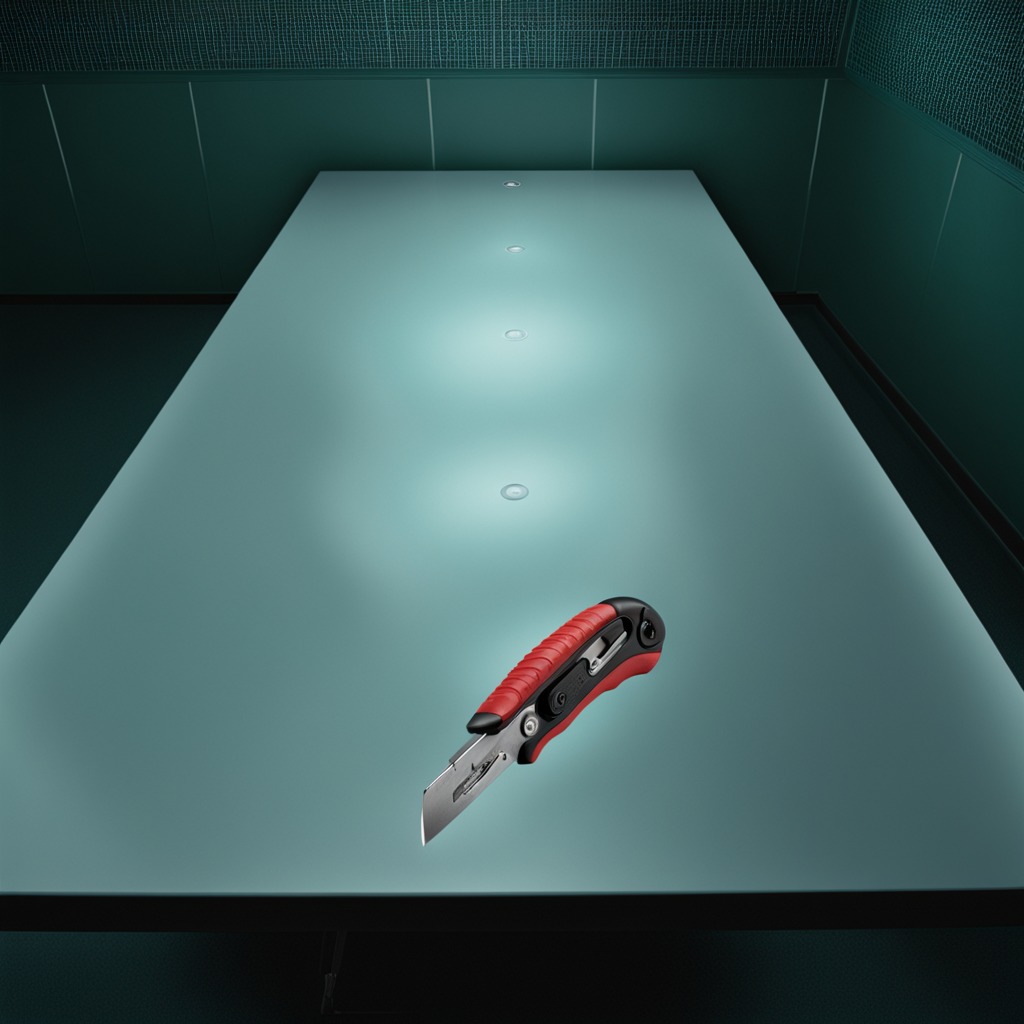
A utility knife is lying on the table.